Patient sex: M
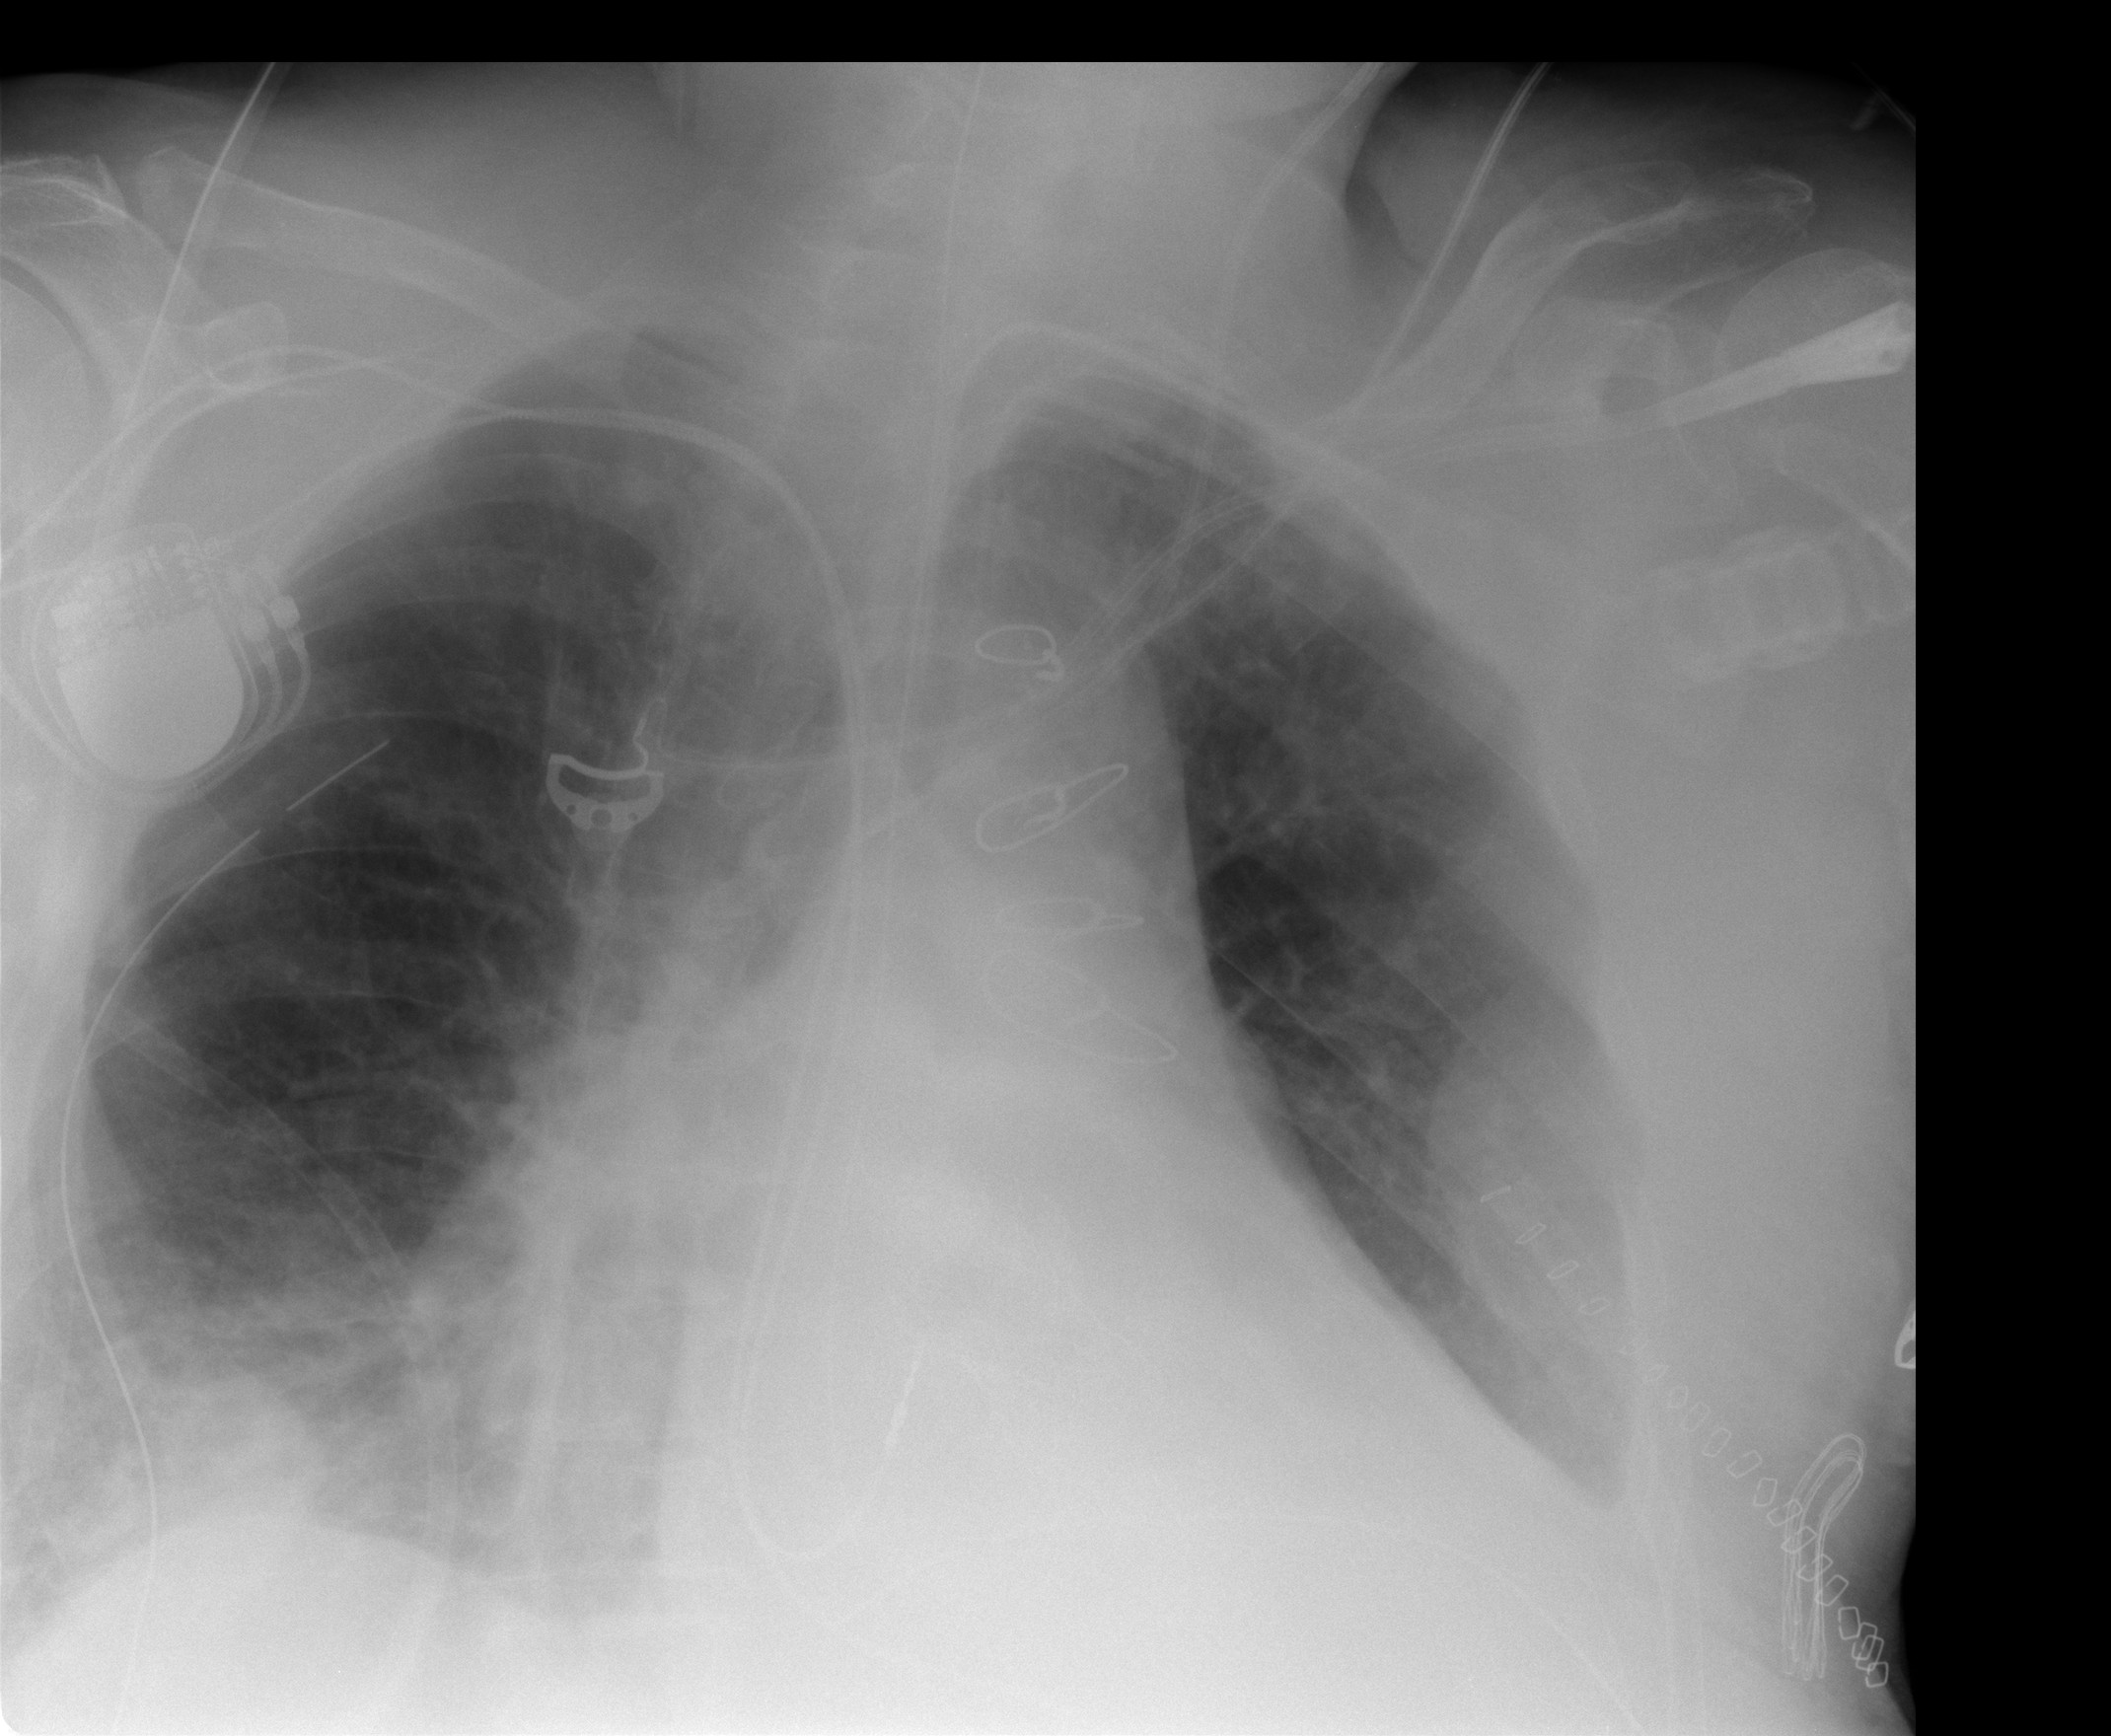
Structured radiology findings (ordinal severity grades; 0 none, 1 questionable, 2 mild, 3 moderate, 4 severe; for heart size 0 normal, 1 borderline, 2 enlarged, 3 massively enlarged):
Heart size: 0
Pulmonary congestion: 0
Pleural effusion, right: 0
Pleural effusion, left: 0
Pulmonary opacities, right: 2
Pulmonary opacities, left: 0
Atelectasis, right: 2
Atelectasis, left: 0